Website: bh-photo
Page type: address-validator
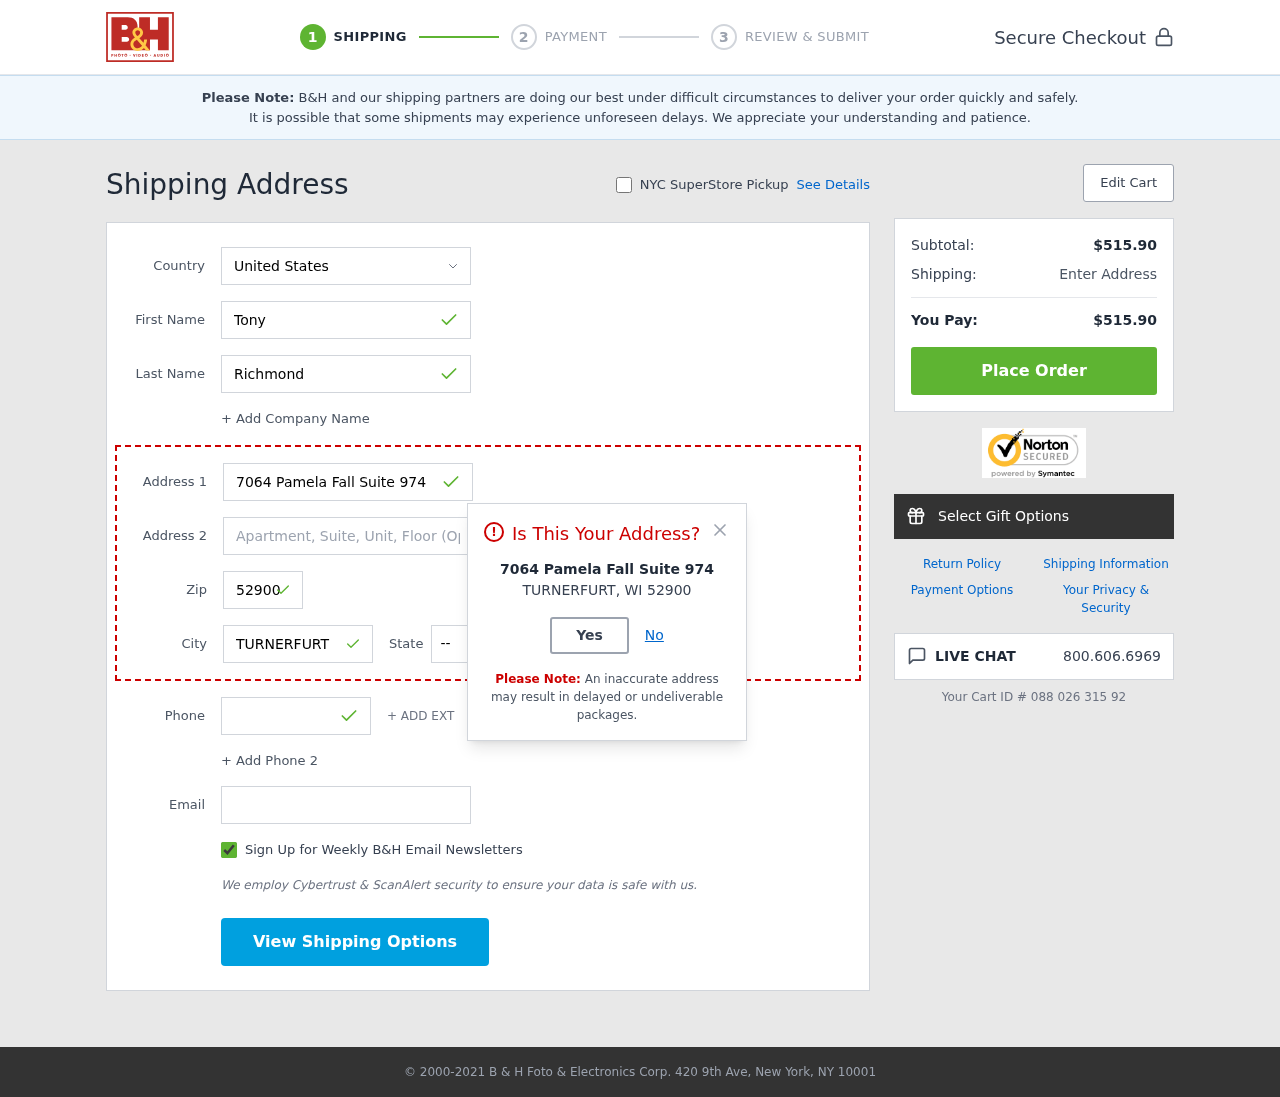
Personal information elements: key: PII_CITY
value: Turnerfurt
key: PII_COUNTRY
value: United States
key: PII_EMAIL
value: tony.richmond@yahoo.com
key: PII_FIRSTNAME
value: Tony
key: PII_LASTNAME
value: Richmond
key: PII_PHONE
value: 3227646228
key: PII_POSTCODE
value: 52900
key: PII_STATE_ABBR
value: WI
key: PII_STREET
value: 7064 Pamela Fall Suite 974
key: PII_CITY_MODAL
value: TURNERFURT
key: PII_POSTCODE_FULL
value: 52900
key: PII_POSTCODE_NUMERIC
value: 52900
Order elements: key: ORDER_SUBTOTAL
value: $515.90
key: ORDER_TOTAL
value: $515.90
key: ORDER_ID
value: Your Cart ID # 088 026 315 92